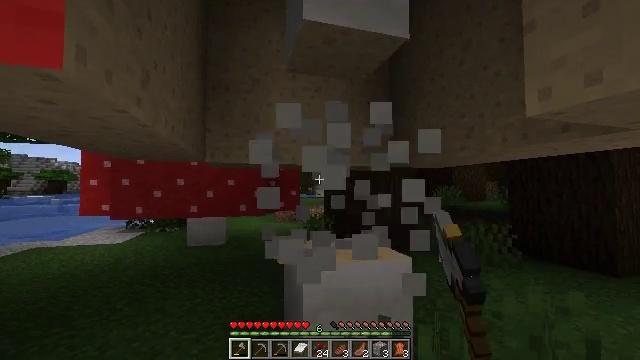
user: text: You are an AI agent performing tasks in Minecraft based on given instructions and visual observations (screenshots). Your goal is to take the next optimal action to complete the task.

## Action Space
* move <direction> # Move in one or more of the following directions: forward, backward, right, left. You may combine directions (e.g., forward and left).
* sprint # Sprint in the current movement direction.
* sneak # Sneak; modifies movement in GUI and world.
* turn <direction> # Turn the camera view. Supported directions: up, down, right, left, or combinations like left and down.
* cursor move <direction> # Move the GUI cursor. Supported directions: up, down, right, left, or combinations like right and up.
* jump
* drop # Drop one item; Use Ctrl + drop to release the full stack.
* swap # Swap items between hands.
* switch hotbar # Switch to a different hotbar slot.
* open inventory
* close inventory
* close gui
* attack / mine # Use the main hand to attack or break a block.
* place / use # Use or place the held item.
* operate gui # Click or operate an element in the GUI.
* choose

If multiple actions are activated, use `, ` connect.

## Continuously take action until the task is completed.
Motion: motion action
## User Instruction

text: Break the mushroom stem block.
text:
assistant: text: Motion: attack / mine